Interaction volume radius: 5 \u00c5
Interaction volume height: 15 \u00c5
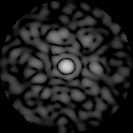
Disorder parameter: 0.874